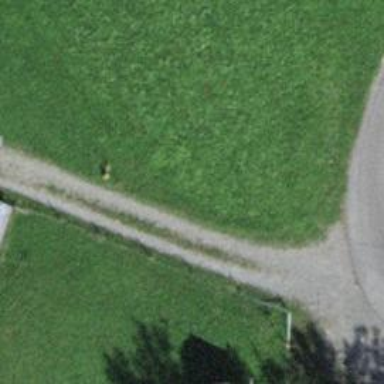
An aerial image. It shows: Unpaved track road with grade3 tracktype.